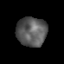
Tissue: lung
Cell type: Epithelial cells
Senescence score: 0.1691
Nuclear area (px): 865
Mean DAPI intensity: 90.605